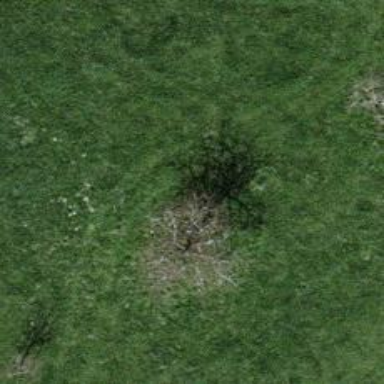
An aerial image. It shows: Broadleaved tree with lush leaves.